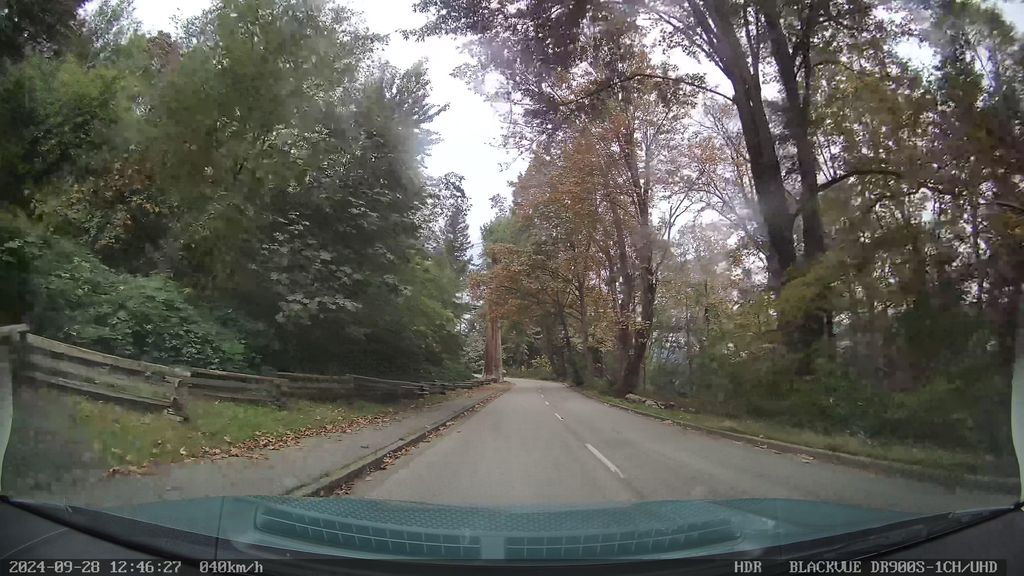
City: vancouver